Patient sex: M
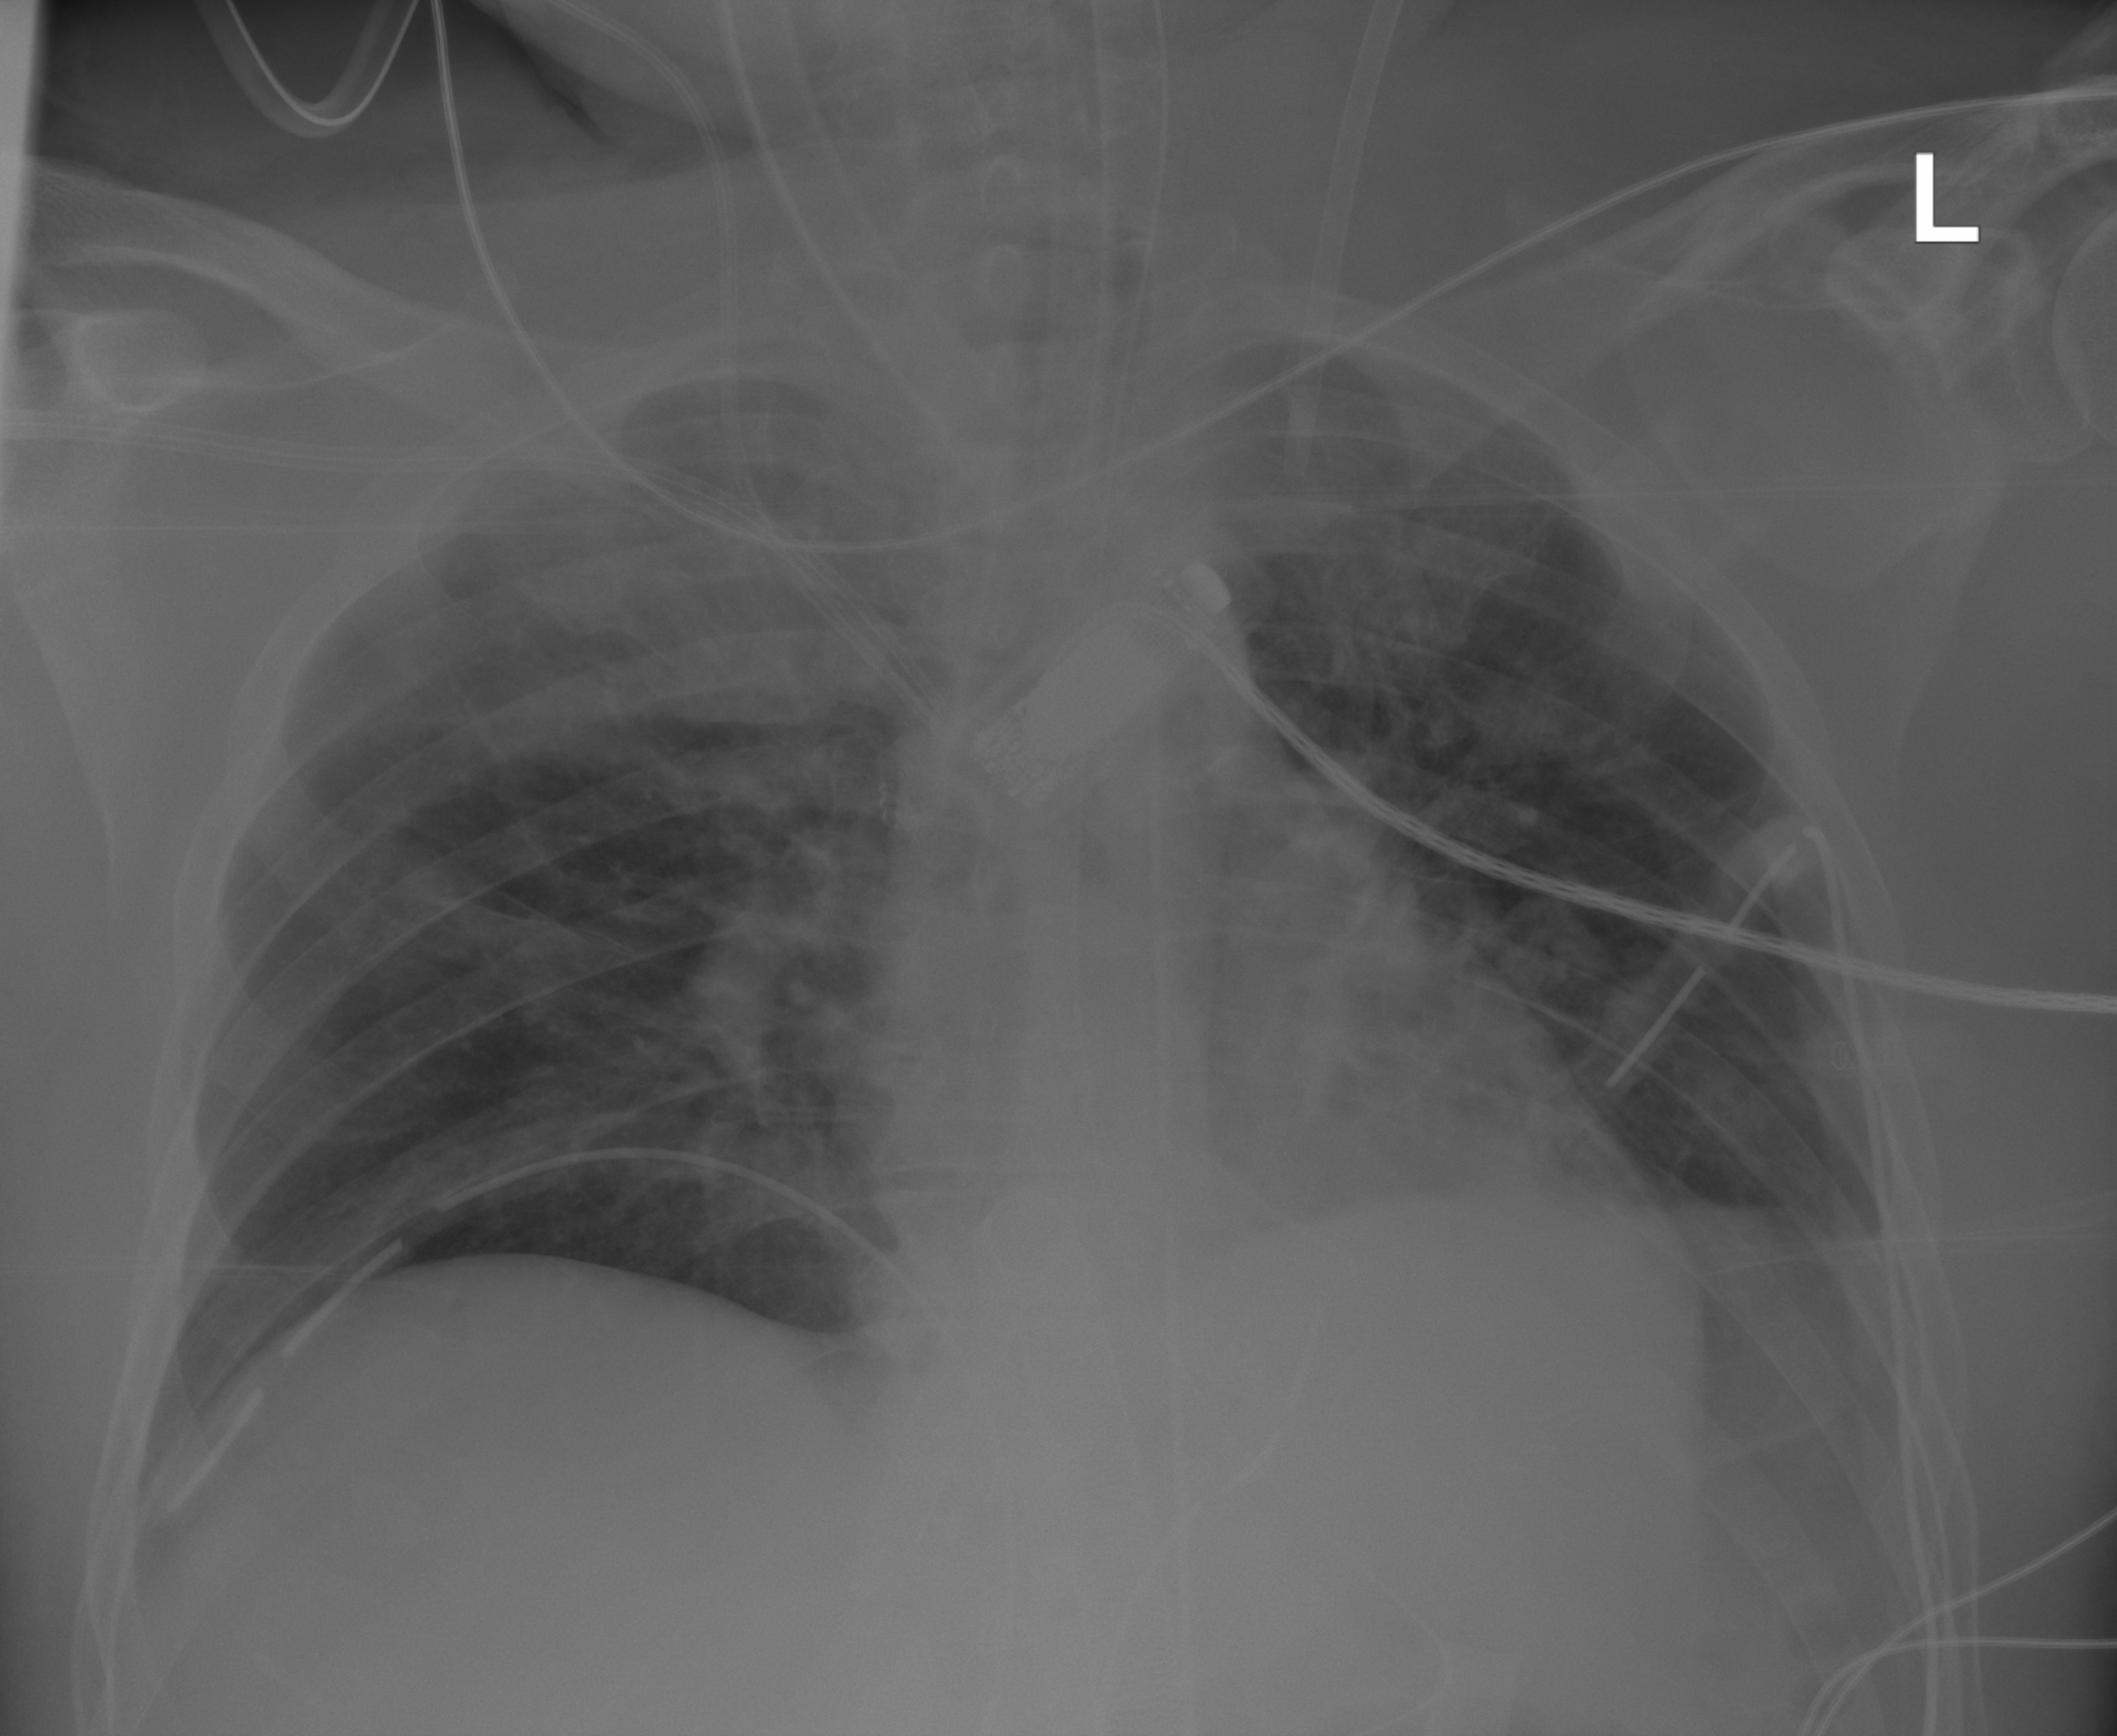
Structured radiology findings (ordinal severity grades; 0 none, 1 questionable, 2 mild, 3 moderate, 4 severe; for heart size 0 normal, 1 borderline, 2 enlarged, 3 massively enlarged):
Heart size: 0
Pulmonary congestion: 2
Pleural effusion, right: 0
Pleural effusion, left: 2
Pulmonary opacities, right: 2
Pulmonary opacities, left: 0
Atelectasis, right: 0
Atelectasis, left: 2